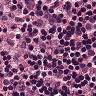
Metastatic tissue present: yes